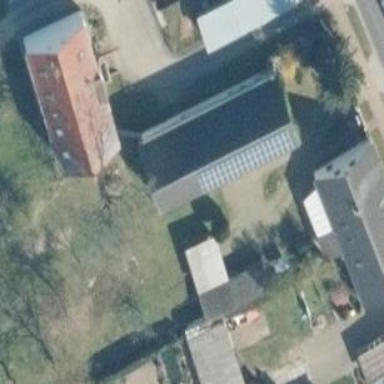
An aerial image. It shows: Solar photovoltaic panel generator producing electricity in small installation.